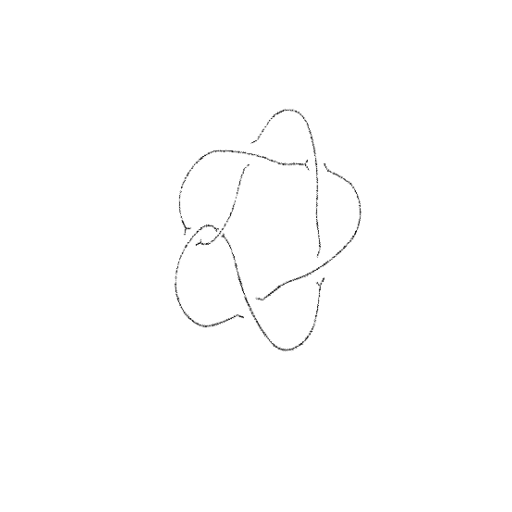
Crossing number: 6